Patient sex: F
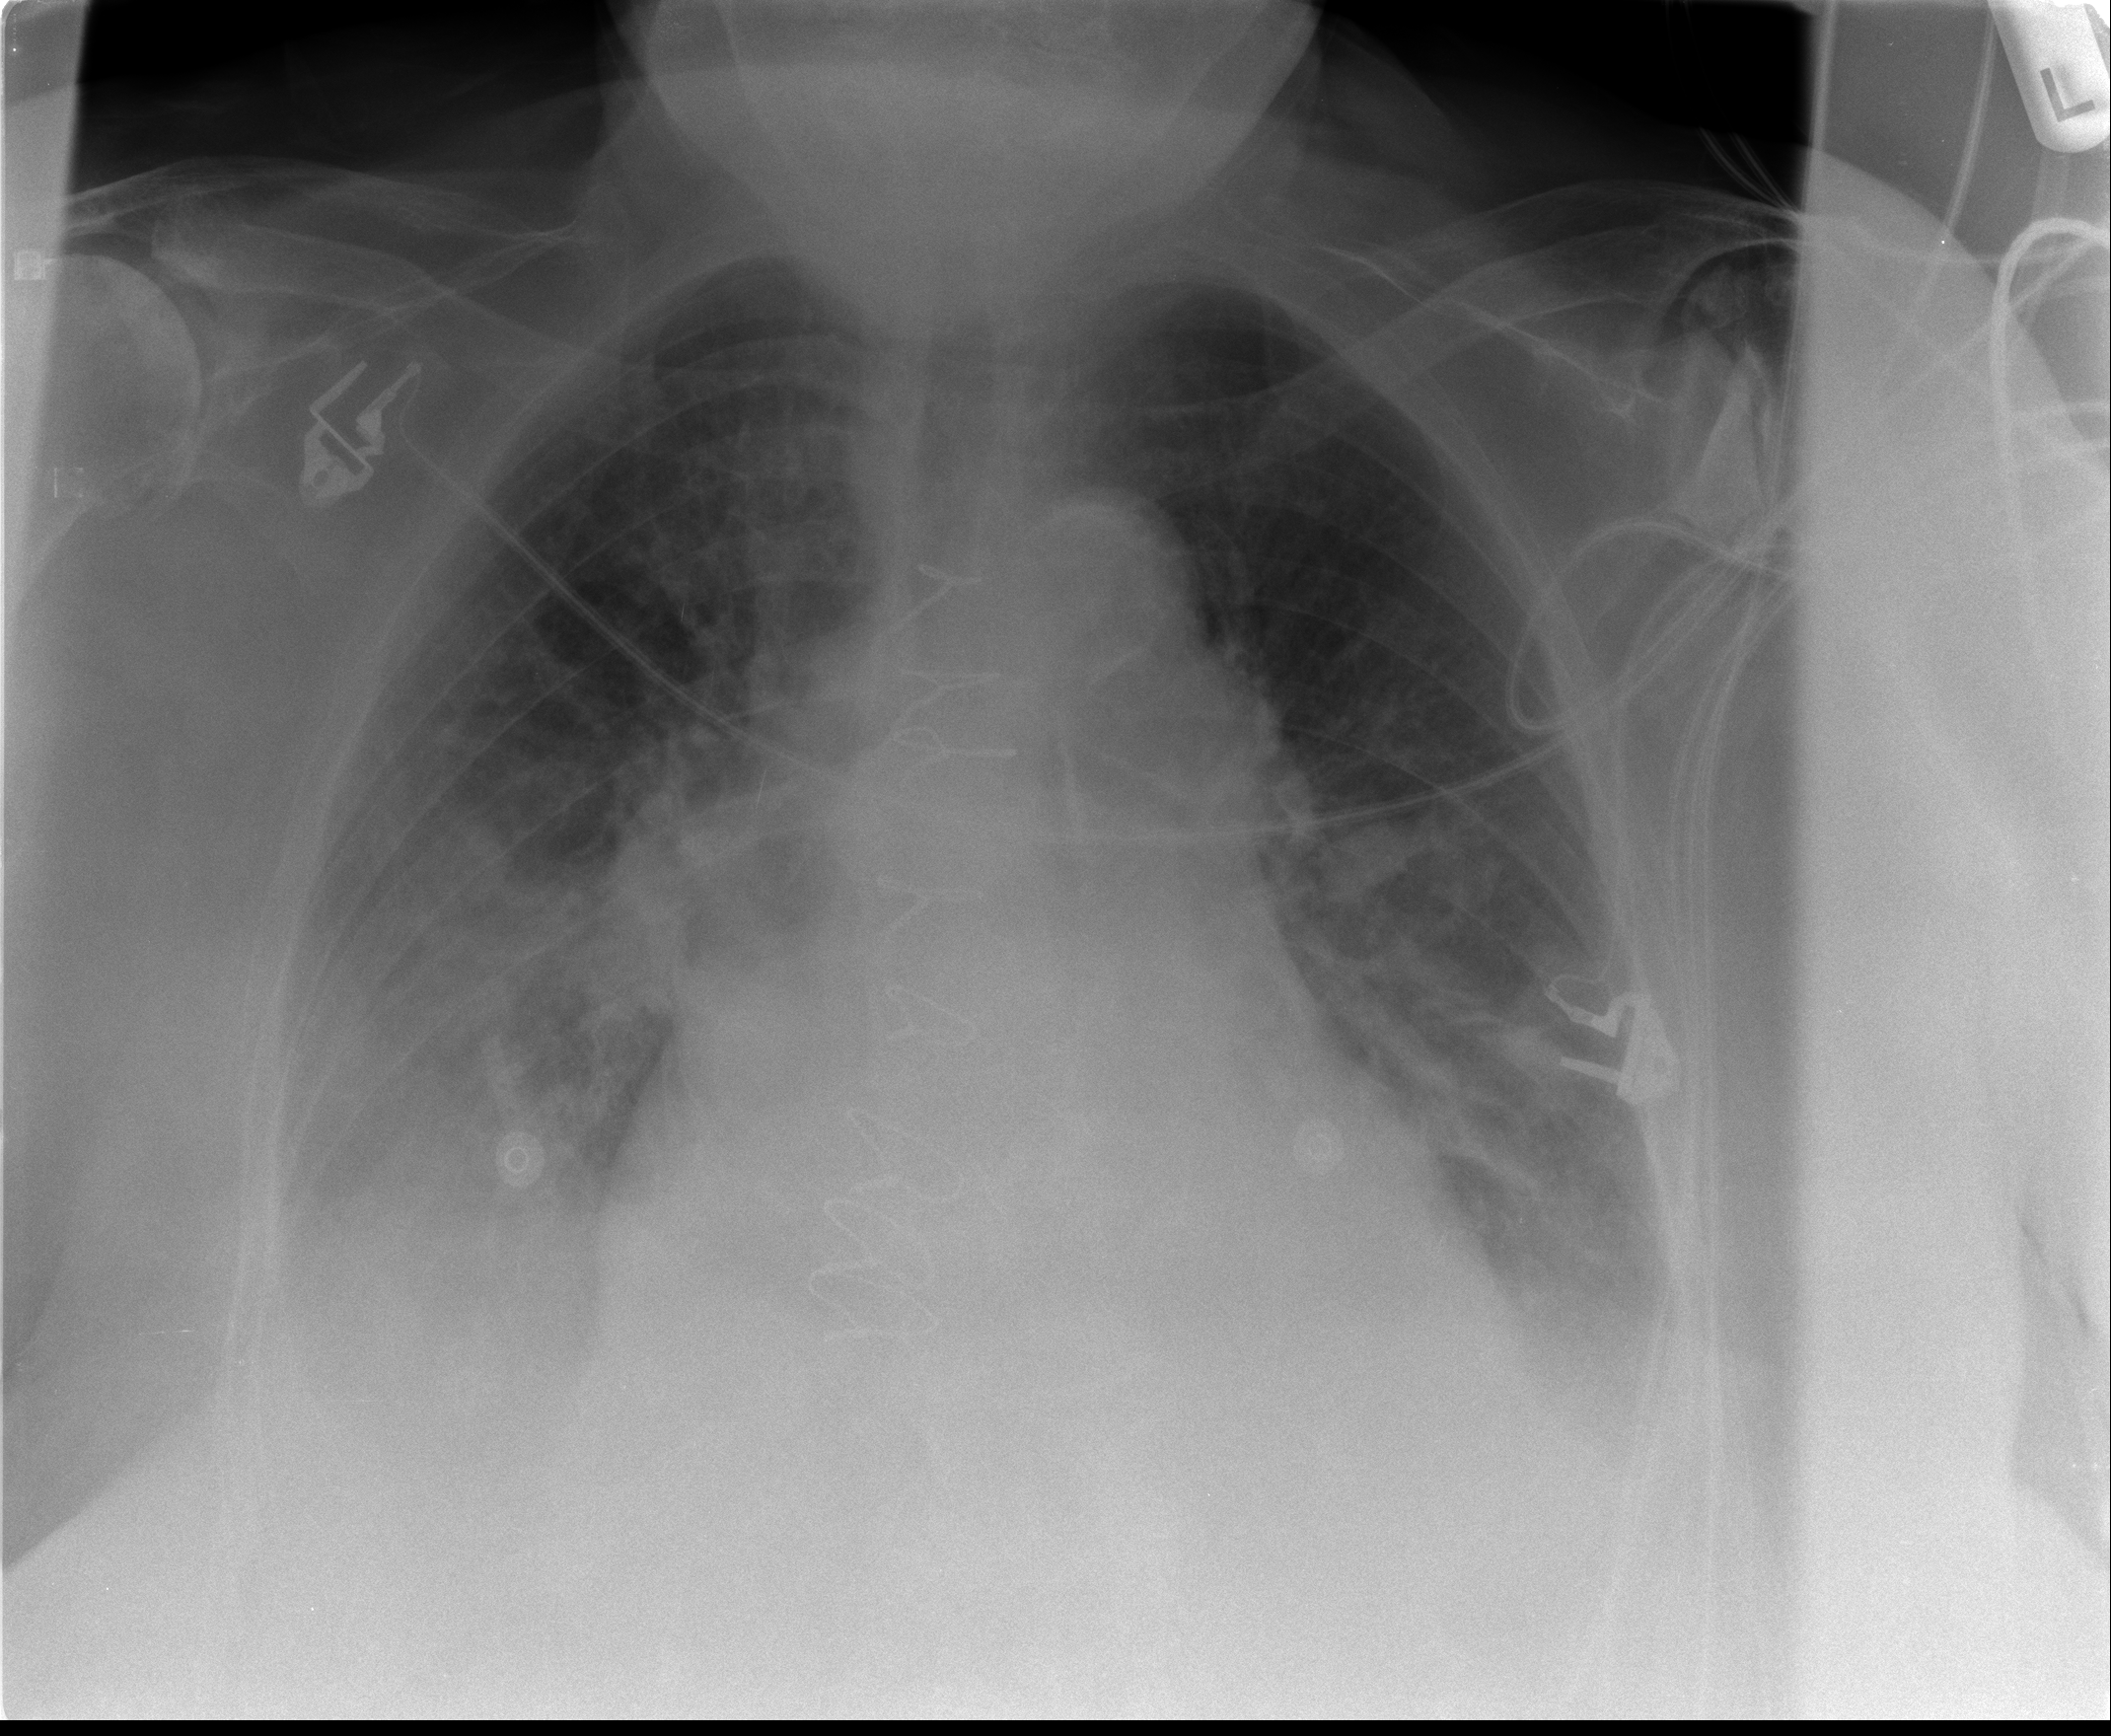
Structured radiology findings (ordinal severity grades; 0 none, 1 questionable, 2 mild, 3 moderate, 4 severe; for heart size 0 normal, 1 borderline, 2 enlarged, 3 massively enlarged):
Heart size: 2
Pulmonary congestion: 3
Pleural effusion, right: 3
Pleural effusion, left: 2
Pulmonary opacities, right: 2
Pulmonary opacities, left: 0
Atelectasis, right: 3
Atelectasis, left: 3